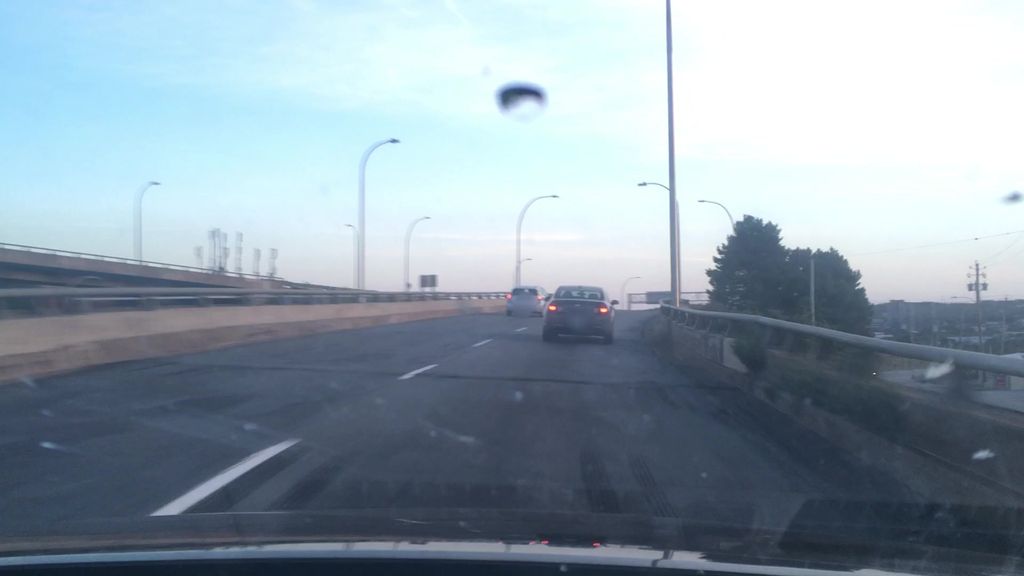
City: halifax